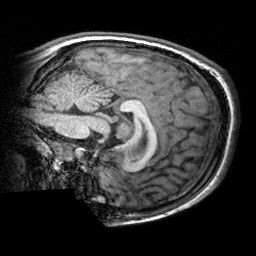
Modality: T1w
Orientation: sagittal
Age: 16
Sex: female
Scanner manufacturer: siemens
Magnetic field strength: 3 T
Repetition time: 2.53 s
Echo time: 0.00297 s